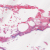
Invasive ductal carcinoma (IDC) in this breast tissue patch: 0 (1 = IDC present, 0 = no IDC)